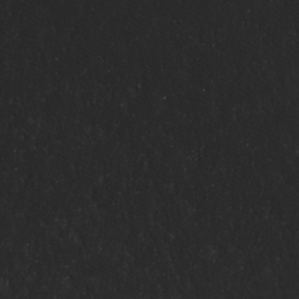
Label: non_frost